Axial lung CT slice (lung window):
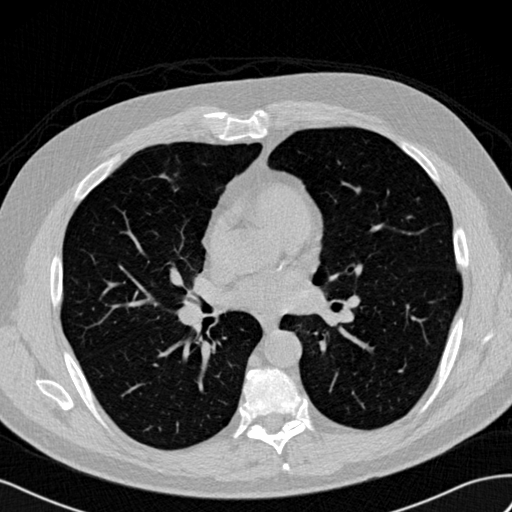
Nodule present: no